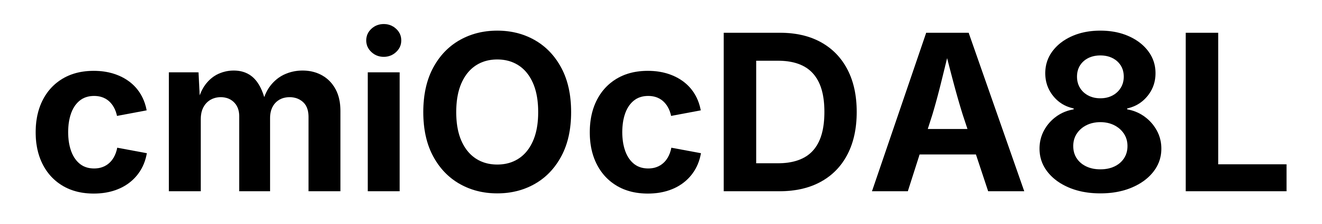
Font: Inter_Bold